Question: I'm working on an AI for the aisandbox.com competition. I'm making the AI for fun, not to enter the competition (just in case I would be breaking rules by asking here if I was).
I can get a 2d map of the area by using 'self.level.blockHeights', and I want to find some places where my bots can hide by finding corners in the map and having them defend there.
So my question is, given a 2d array of numbers where 0 is free space and 1 is a wall, what's the best way of finding corners?
P.s. I'm using Python
EDIT: here's an example of a map (the walls are black) and the corners to be found are in red:

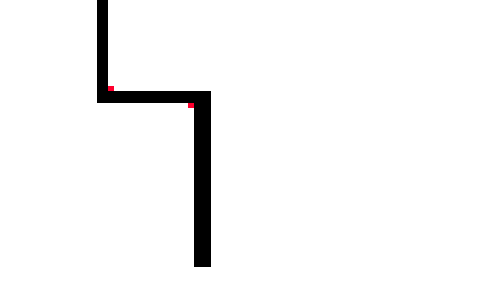
Answer: According to your example grid, it would seem a can be defined by '0' '1'.
You could begin by writing this definition in a dumb implementation at first (like I did below intentionally), and then maybe improve it by thinking about performance, for example.
'2' represents a corner in this implementation
:
'''
g = [[1,1,1,0],
[1,0,0,0],
[1,0,0,0],
[1,0,1,0],
[1,1,1,1]]
width = len(g[0])
height = len(g)
for i in range(height):
for j in range(width):
if g[i][j] != 0:
continue
around = [(i-1,j),(i+1,j),(i,j-1),(i,j+1)]
walls = 0
for (x,y) in around:
if x < 0 or x >= height or y < 0 or y >= width:
#Outside, count as wall
walls += 1
elif g[x][y] == 1:
walls += 1
if walls in [2,3]: # 4 would be inaccessible
g[i][j] = 2
'''
'''
[1, 1, 1, 2]
[1, 2, 0, 0]
[1, 0, 0, 0]
[1, 2, 1, 2]
[1, 1, 1, 1]
'''